Aerial crown-view tile of a tropical tree (Barro Colorado Island, Panama), acquired 20241112:
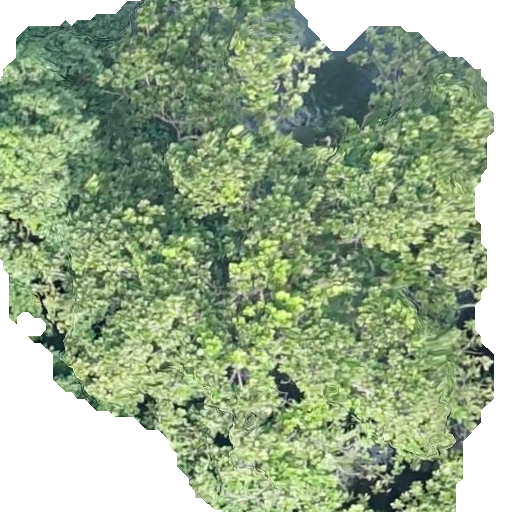
Species: Anacardium excelsum
GBIF accepted scientific name: Anacardium excelsum
Crown area: 354.028 m²